Question: I am working on a restaurant website. Each area of the menu will have a title and below it the dishes in that section. There is a decorative line under the row of the title that stretches the width of the column. The decorative line, however, does not appear under the text. I am wondering how I would be able to achieve this effect?
I only have one solution, but I am looking for an even simpler solution. I would divide the Title row into three sections: '.left-line', '.title', and '.right-line'. Both '.left-line' and '.right-line' will contain the background image of the decorative line. '.title' will only contain the text. Can anyone think of a cleaner solution? The html would be:
'''
<p class="left-line"></p>
<p class="title">Appetizer</p>
<p class="right-line"></p>
'''

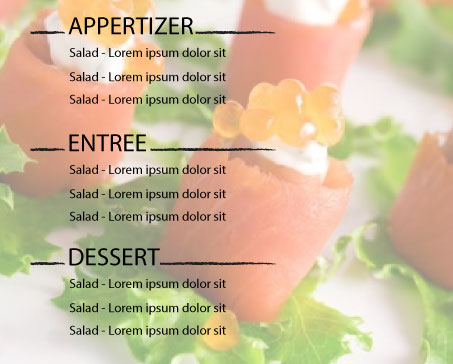
Answer: Must use Pseudo elements ':after' and ':before' to make line after and before.
CSS
'''
body {
background:url(http://www.hdiphonewallpaper.com/uploads/image/Light%20Background/IPhone%204%20Background%20color.jpg); background-repeat:no-repeat;
}
.container {
width:250px;
position:relative;
overflow:hidden;
}
.title{
line-height:2em;
font-family:arial;
text-align:left;
float:left;
}
.title:before {
content: "";
// background: url("icon.jpg") no-repeat;
border-bottom:2px solid #000;
width: 40px;
height: 20px;
float: left;
margin: -6px 5px 0 0;
}
.title:after {
content: "";
// background: url("icon.jpg") no-repeat;
border-bottom:2px solid #000;
width:100%;
height: 20px;
margin: -6px 0px 0 5px;
position:absolute;
}
'''
'''
<div class="container">
<span class="title">APPERTIZER</span>
<br style="clear:both">
Salad-Lorem ipsum dolor sit<br>
Salad-Lorem ipsum dolor sit<br>
Salad-Lorem ipsum dolor sit
<span class="title">ENTREE</span>
<br style="clear:both">
Salad-Lorem ipsum dolor sit<br>
Salad-Lorem ipsum dolor sit<br>
Salad-Lorem ipsum dolor sit
<span class="title">DESSERT</span>
<br style="clear:both">
Salad-Lorem ipsum dolor sit<br>
Salad-Lorem ipsum dolor sit<br>
Salad-Lorem ipsum dolor sit
</div>
'''
<URL>